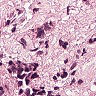
Metastatic tissue present: yes